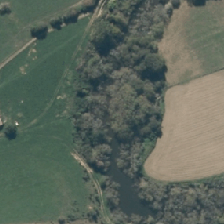
Land cover: lake_pond